Aerial crown-view tile of a tropical tree (Barro Colorado Island, Panama), acquired 20250818:
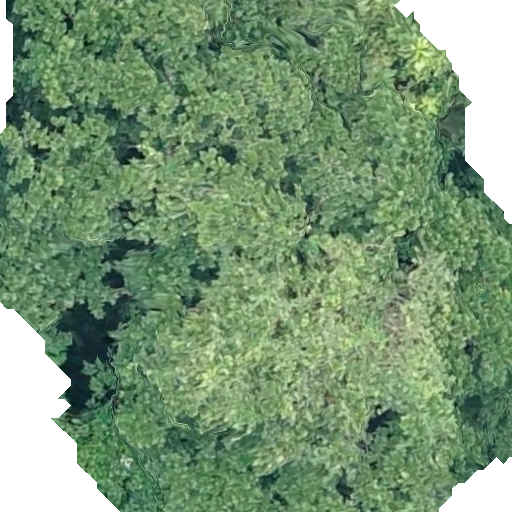
Species: Anacardium excelsum
GBIF accepted scientific name: Anacardium excelsum
Crown area: 401.218 m²